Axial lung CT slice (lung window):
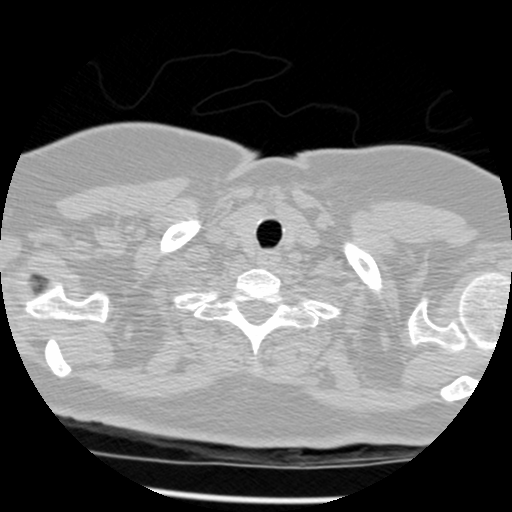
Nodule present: no